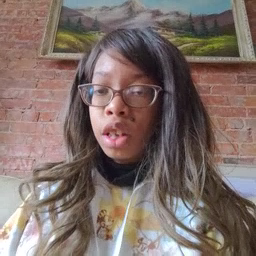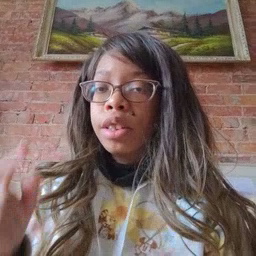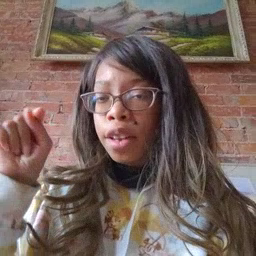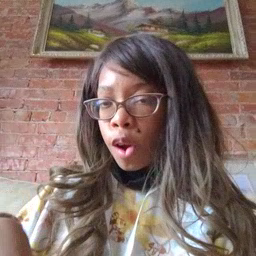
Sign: down